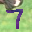
Label: 7